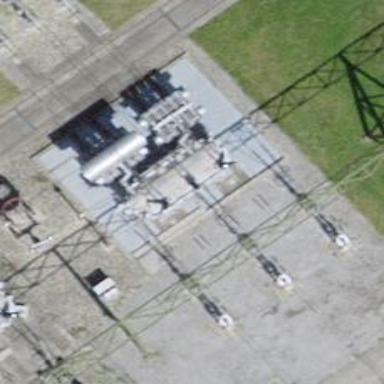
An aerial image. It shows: Insulator used in power equipment.